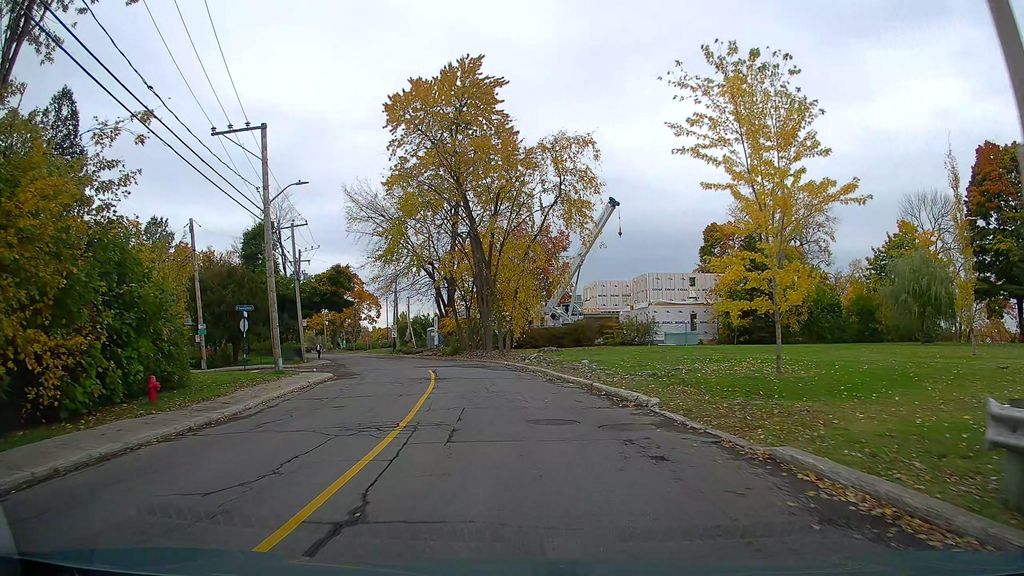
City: montreal